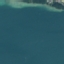
Land use / land cover: SeaLake